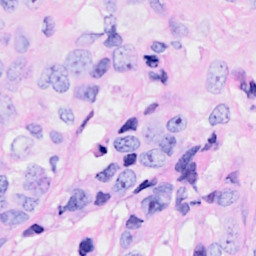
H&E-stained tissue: Breast